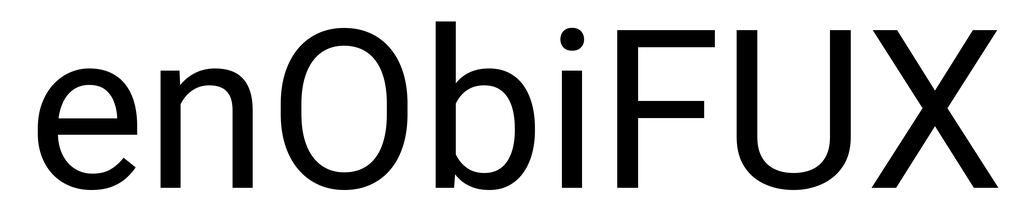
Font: Roboto_Regular